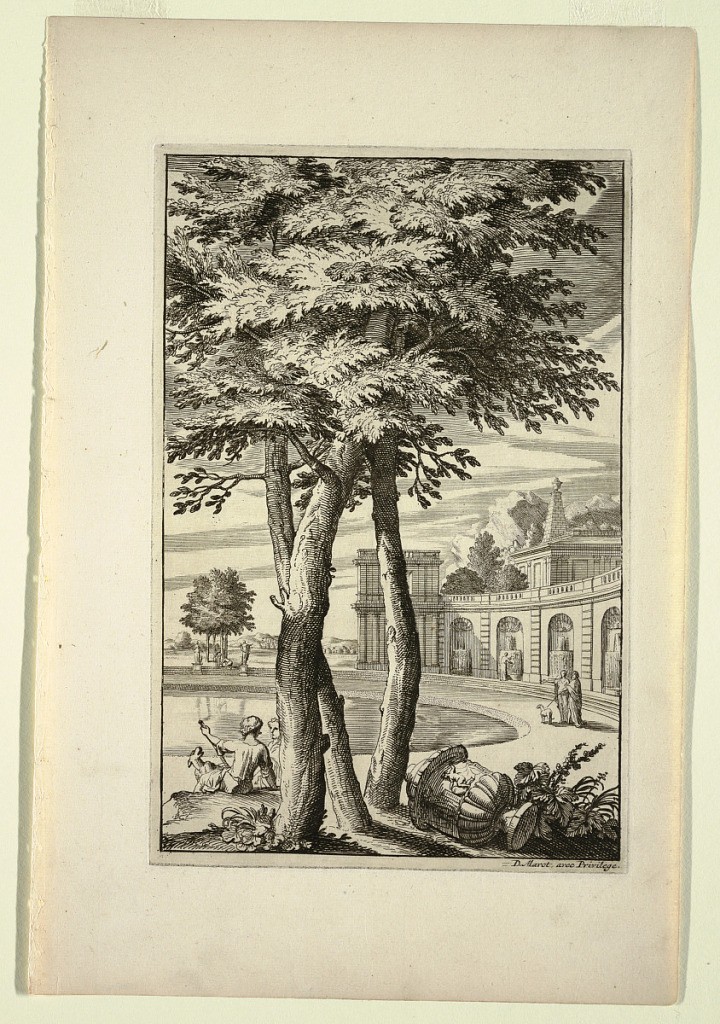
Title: Plate in Nouveaux Livre de Paysages (New Book of Landscapes)
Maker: Daniel Marot, French, active in the Netherlands and England, 1661–1752
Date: ca. 1700
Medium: Etching and engraving on white laid paper
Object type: Print
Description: In the foreground, a large tree provides shade for two figures playing with a dog, and an amphora. In the background, an arcade with niches, a body of water, and more figures with a dog.